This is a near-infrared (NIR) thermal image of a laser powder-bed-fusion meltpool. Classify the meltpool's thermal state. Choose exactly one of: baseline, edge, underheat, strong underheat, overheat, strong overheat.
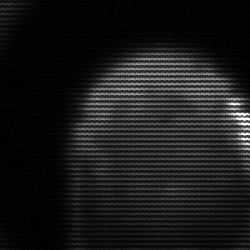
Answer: edge